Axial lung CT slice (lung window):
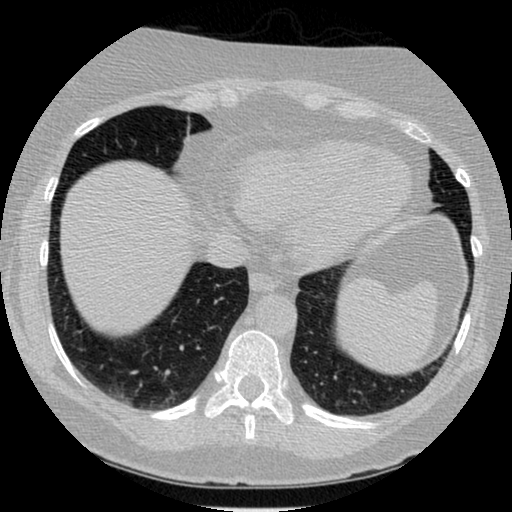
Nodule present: no